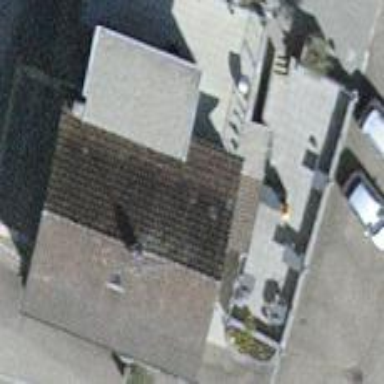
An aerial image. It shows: Simple house.